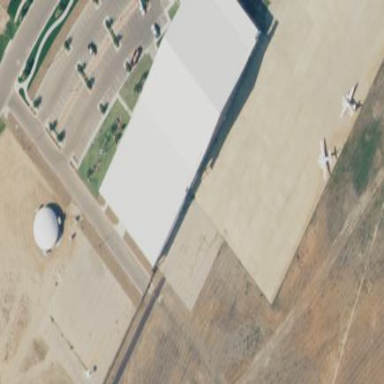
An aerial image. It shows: Hangar building.